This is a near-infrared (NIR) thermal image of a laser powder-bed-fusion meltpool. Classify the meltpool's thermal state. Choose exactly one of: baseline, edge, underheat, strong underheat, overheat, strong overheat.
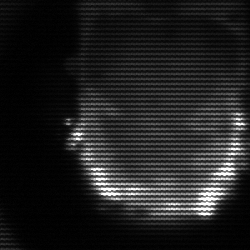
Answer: baseline